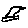
Label: bird